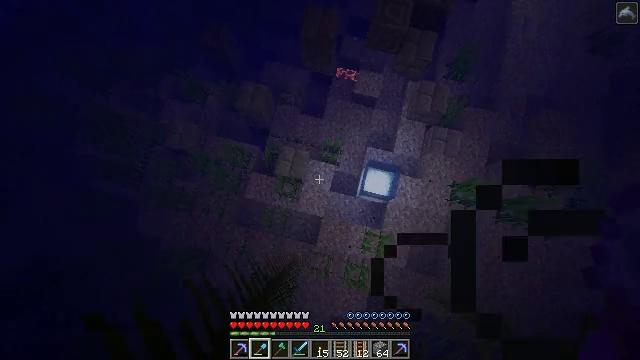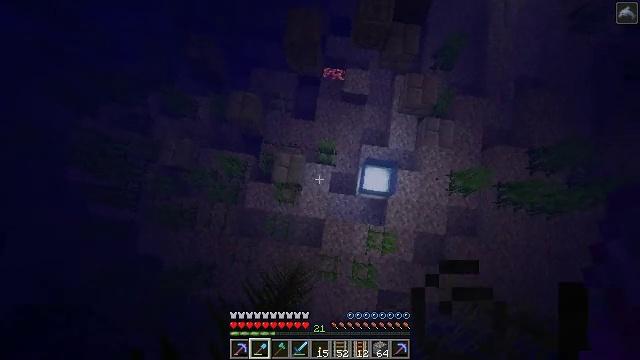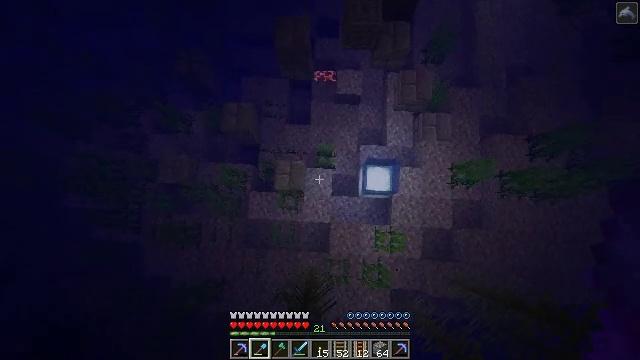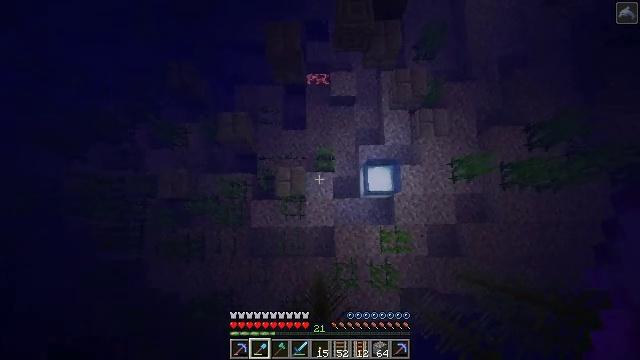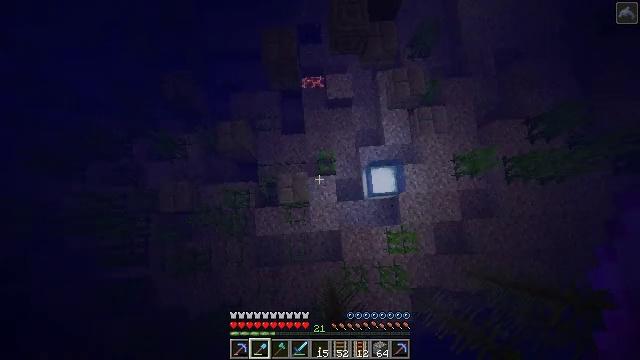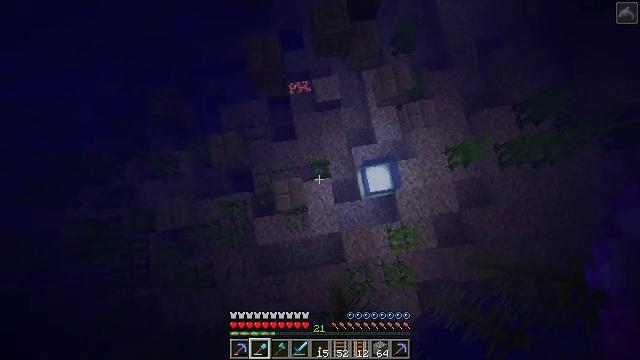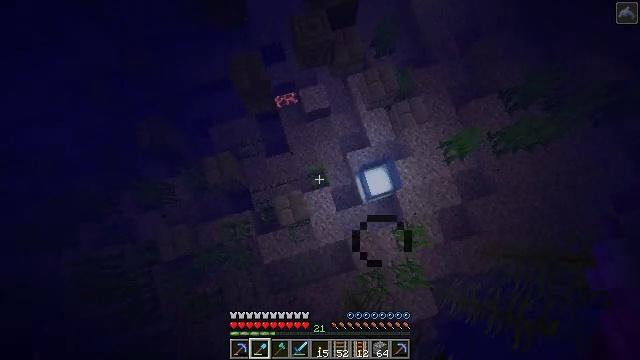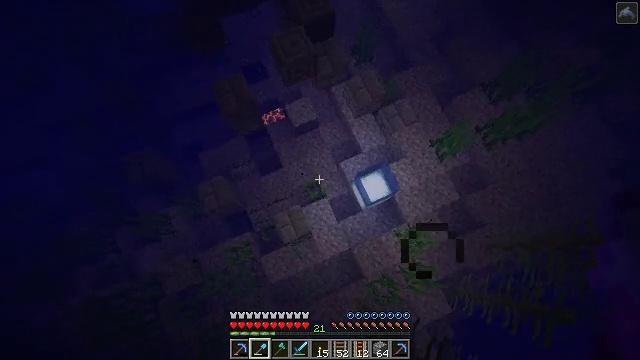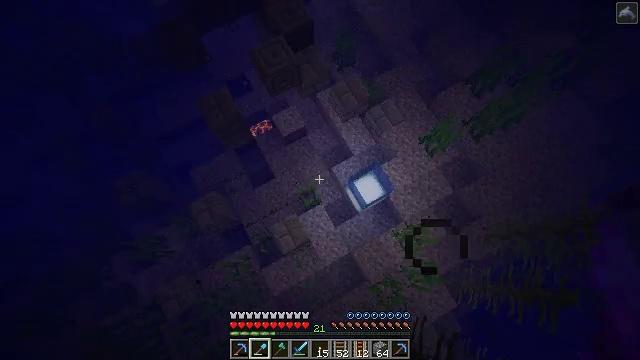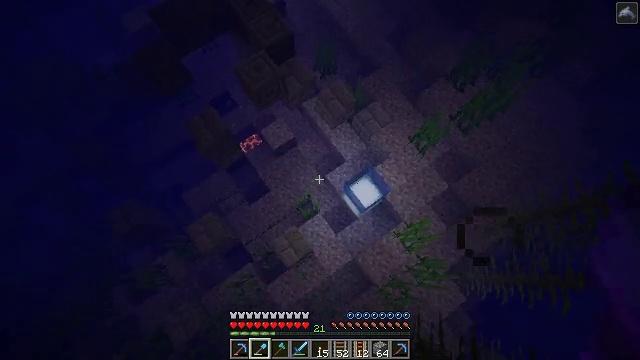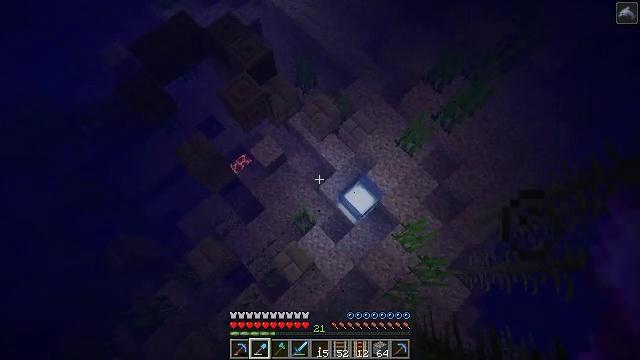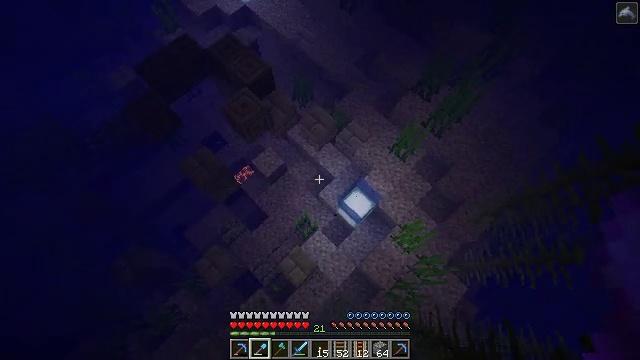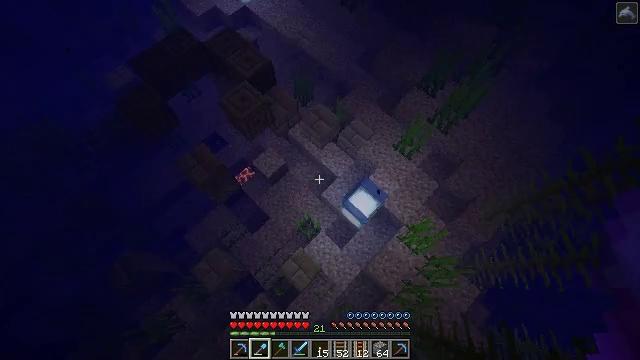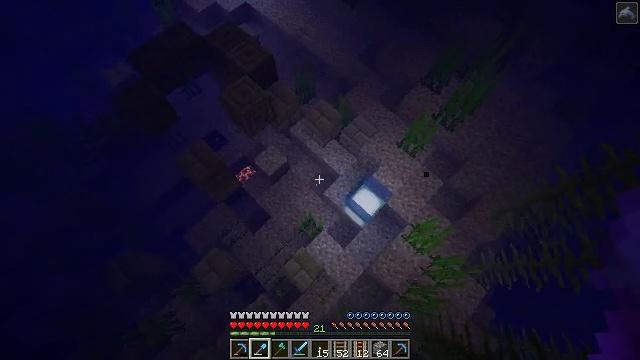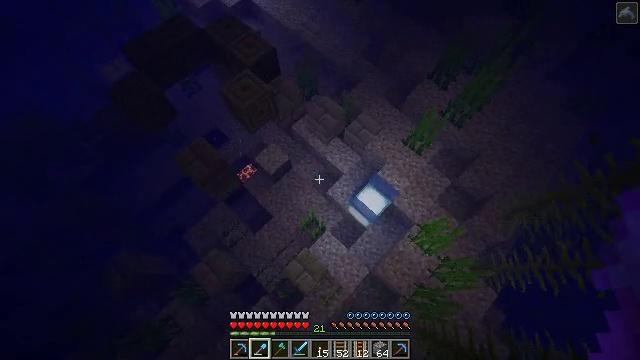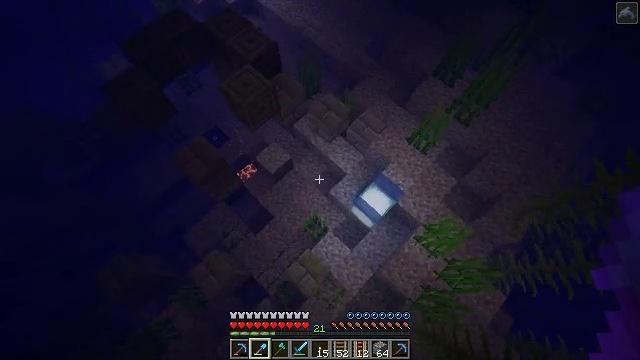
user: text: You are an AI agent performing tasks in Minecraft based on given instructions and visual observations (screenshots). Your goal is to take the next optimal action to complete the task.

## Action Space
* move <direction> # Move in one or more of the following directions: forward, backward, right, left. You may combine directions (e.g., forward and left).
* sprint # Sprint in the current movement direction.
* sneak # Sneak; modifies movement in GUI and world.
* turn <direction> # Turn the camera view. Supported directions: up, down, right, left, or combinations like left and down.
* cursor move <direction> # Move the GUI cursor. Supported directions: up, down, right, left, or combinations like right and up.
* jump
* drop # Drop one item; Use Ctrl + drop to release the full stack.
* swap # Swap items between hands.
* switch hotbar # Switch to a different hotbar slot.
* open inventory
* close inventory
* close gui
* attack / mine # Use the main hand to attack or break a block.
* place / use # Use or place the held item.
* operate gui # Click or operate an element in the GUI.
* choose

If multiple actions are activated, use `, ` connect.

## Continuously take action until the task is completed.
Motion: motion action
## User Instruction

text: Attack the sea lantern to retrieve it.
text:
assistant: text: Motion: move forward, turn right
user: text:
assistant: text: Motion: move forward and move right, turn right
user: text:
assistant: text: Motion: move right, turn right
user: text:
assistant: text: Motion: move right, turn right
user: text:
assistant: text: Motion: turn right
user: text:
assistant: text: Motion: turn right and up
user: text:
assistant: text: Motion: sprint, turn right and up
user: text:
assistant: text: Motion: sprint, turn right and up
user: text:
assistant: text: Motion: move forward, sprint, turn right and up
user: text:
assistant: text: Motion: move forward, sprint, turn right and up
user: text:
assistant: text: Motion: move forward, sprint, turn right and up
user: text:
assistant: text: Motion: move forward, sprint, turn up
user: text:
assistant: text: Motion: move forward, sprint
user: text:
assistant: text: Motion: move forward, sprint
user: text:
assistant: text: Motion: move forward, sprint
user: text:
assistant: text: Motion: move forward, sprint
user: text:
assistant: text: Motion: move forward, sprint
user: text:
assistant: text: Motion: move forward, sprint, turn right
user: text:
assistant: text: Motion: move forward, sprint, turn right and down
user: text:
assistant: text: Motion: sprint, turn right
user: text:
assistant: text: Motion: sprint, turn right
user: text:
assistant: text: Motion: sprint
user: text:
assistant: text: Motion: sprint, turn right
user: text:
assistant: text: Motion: sprint, turn right
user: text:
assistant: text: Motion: sprint, turn right
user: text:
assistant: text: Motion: sprint
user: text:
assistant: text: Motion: sprint
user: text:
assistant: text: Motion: move forward and move right, sprint
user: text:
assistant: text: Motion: move forward and move right, sprint, turn right and up
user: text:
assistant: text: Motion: move forward and move right, sprint, turn right